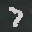
Label: 7